Question: I have three controls on my web form of three drop down lists.
I want to create a graphical "box" around these controls. The reason for this is that selecting these controls would be "STEP 1" of my process. So I want to put a box around these controls and call it "Step 1"
How would I go about doing this with CSS?
Example:
>
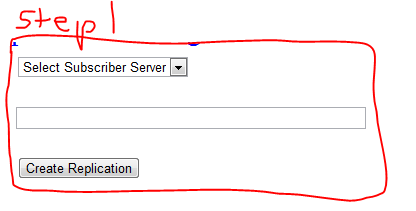
Answer: A 'fieldset' with a 'legend' provides a visual and semantic grouping for form controls. You can then style this as desired with CSS. A 'fieldset' is somewhat unique in that the 'legend' is capable of visually interrupting the border of its parent 'fieldset' (possible with other elements, but difficult).
Example: <URL>
'''
<fieldset>
<legend>Group 1</legend>
<input type="text" />
<asp:Textbox runat="Server" id="txt1" />
<!-- etc -->
</fieldset>
'''
'''
fieldset {
margin: 8px;
border: 1px solid silver;
padding: 8px;
border-radius: 4px;
}
legend {
padding: 2px;
}
'''